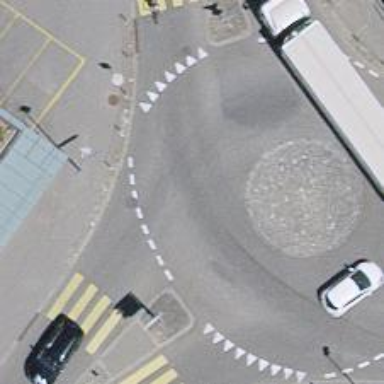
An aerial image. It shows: Secondary road with asphalt surface leading to roundabout.